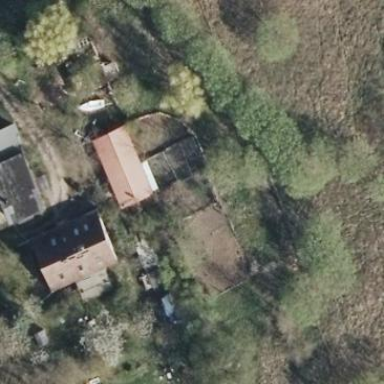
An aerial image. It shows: Farmyard area.